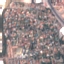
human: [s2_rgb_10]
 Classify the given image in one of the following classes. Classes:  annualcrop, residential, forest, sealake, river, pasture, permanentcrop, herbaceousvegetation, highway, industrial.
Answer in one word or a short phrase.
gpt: Residential